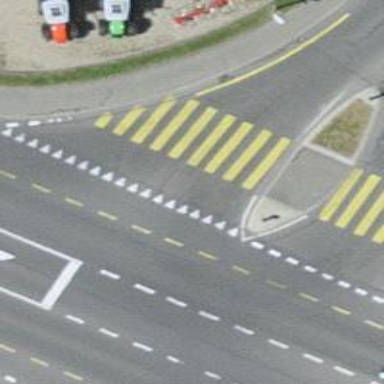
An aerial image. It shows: Uncontrolled zebra crossing on the road.